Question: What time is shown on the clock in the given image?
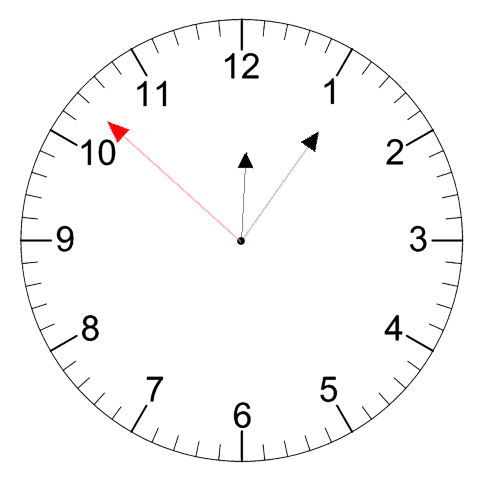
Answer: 12:05:52